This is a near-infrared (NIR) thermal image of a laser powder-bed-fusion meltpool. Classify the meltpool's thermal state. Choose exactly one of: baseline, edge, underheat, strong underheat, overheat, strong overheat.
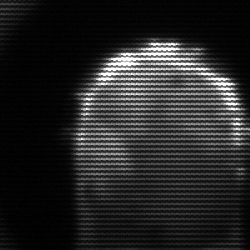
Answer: baseline